Interaction volume radius: 10 \u00c5
Interaction volume height: 15 \u00c5
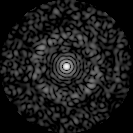
Disorder parameter: 0.832